Question: We have a jqGrid that shows the search box above the grid at all times. The report that shows is controlled by a dropdown. If the user changes reports, we reset the grid programmatically.If the user navigates to a grid record and then returns to the grid page, or if the user refreshes the grid page, we restore the search criteria from the session. This also works. But, if we refresh or come back, the grid is adding a new search row. See the screenshot. The actual search criteria was that Last Name contained 'Jet'. But, the grid added a blank row to search on 'id'. If I refresh again, it does not continue to add more rows - only the one empty one. I need to prevent it from adding the new row.

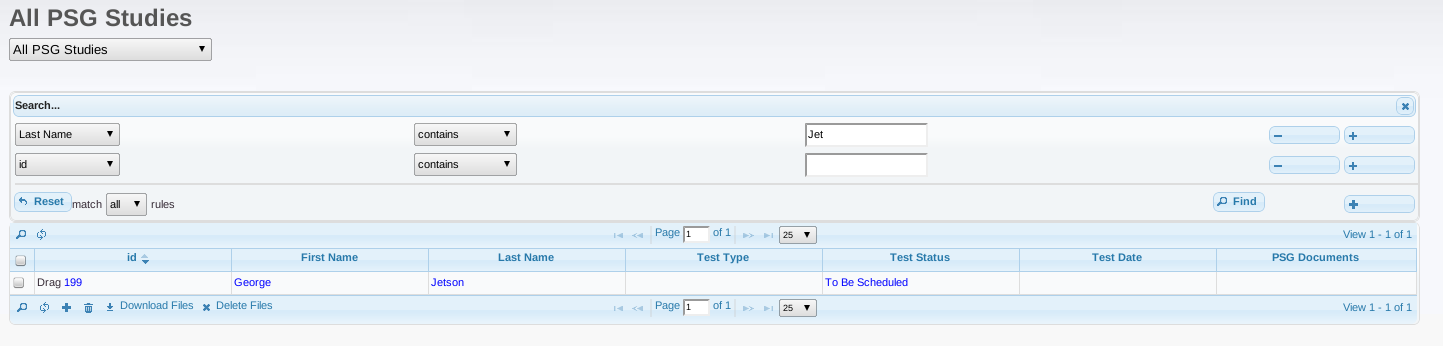
Answer: I suppose, that you have the same problem as described <URL>.
If it will not work you should post the demo example which can be used to reproduce your problem.